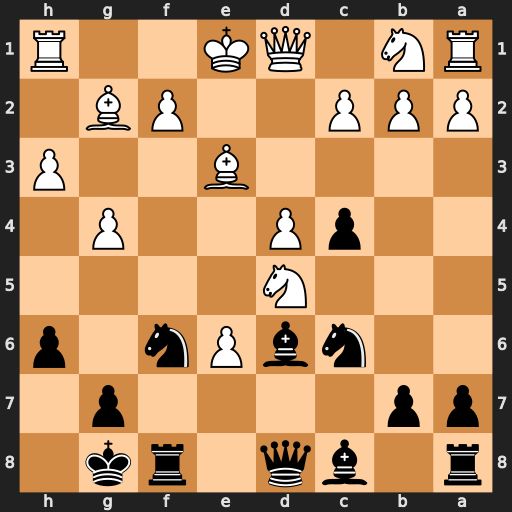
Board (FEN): r1bq1rk1/pp4p1/2nbPn1p/3N4/2pP2P1/4B2P/PPP2PB1/RN1QK2R
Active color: b
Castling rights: KQ
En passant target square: -
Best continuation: Nxd5 Bxd5 Bb4+ c3 Qxd5